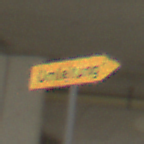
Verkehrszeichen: UmleitungswegweiserRechtsweisend
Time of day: Midday
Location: Roofed (Urban)
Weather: Overcast
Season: NotSpecified
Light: Artificial